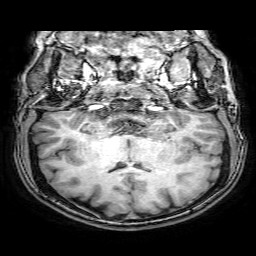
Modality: T1w
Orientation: sagittal
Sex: female
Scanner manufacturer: philips
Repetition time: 0.008135 s
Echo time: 0.00372 s